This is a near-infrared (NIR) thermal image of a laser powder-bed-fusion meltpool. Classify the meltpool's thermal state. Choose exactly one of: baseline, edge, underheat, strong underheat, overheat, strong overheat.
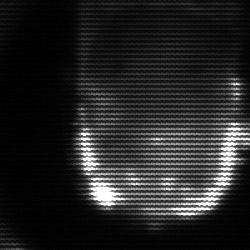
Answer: baseline